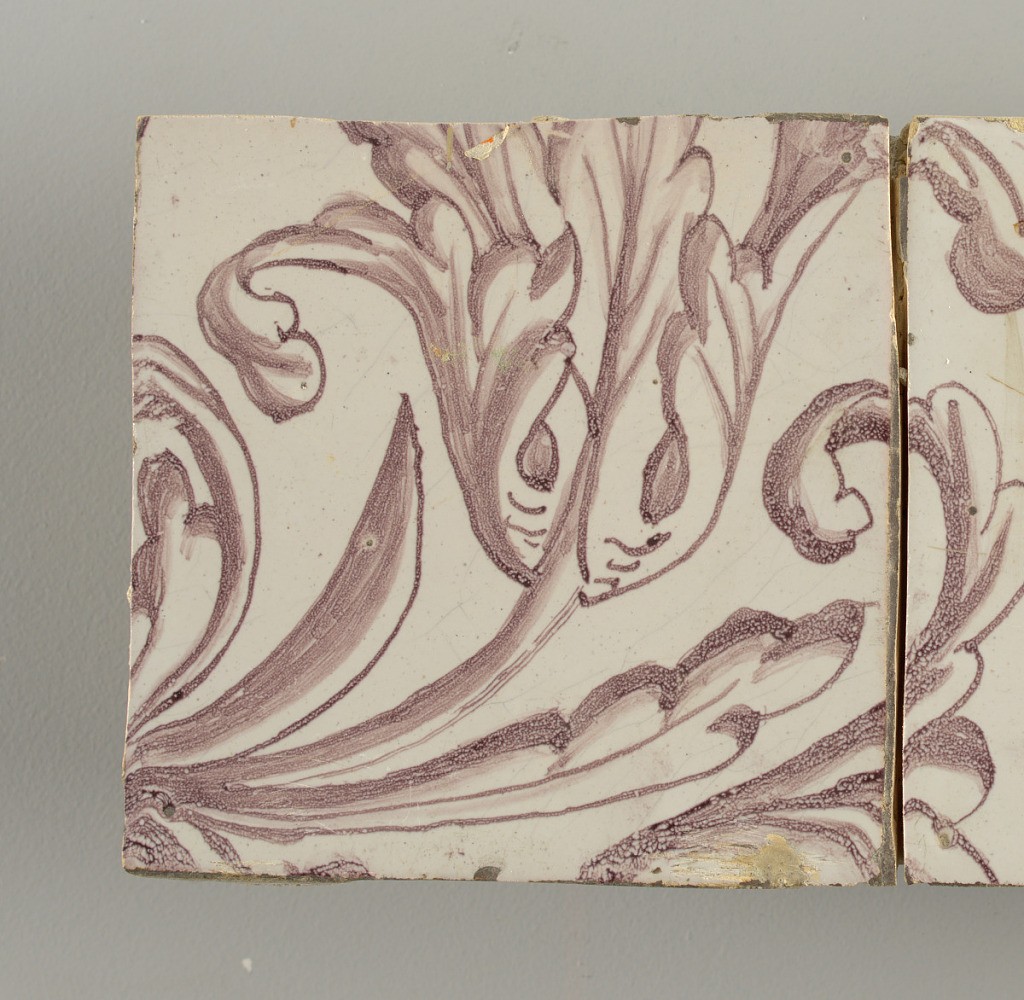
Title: Wall facing
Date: ca. 1725
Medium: Tin-glazed earthenware, underglaze
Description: Horizontal rectangle.  Thirty-seven tiles wide and twenty-one high with opening for door or window nineteen and one-half tiles high and twelve wide.  To left and right of opening, centered canopy above. Left, woman representing Hope, right, a sculputure urn.  Centered above opening, a mascaron.  Arabesque design of foliage.